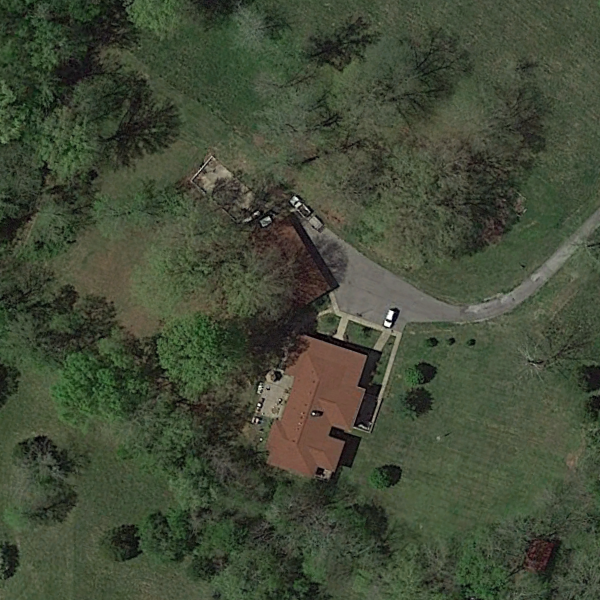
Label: SparseResidential